Question: I'm trying out Symfony for the first time, so I installed all the stuff required to create ant run apps, but I'm having problems with this port '5432'.
Any ideas how to open it? I'm using Symfony CLI to develop locally, searched for solution everywhere.

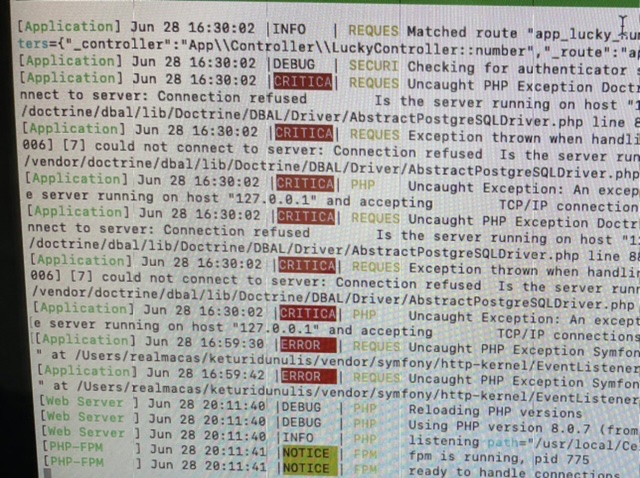
Answer: The error message (although cut) is saying that there's no such (PostgreSQL) server running. You need to install PostgreSQL server (or have one on the remote location), then Symfony to the correct hostname/ip + port.
Verify:
- <URL>- - - 'ping''ping 127.0.0.1''telnet''telnet 127.0.0.1 5432'
Then if you are sure the DB is installed, running and accessible make sure your configuration also matches it properly.
Alternatively, since PostgreSQL is quite heavy if you are beginner, try using <URL>.